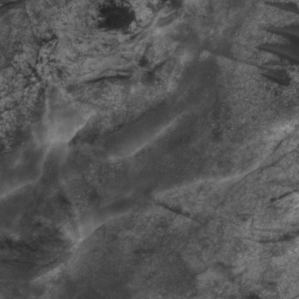
Label: non_frost